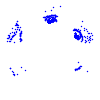
Particle: electron